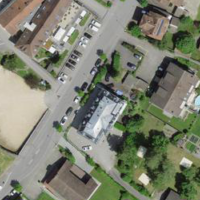
EUNIS habitat code: 54
Species observed at this site:
Juglans regia